Question: I am creating a webpage for a help desk software where the top shows the information from the ticket class and then the bottom for the ticketNotes that are attached to the ticket class through an ICollection. Currently if I comment out the bottom, the top portion (the static table) works correctly. However, the bottom two tables that point to the ICollection are not working. Here is the error that I am getting:

Here is my view:
'''
@model HelpDesk.Model.Ticket
@{
ViewBag.Title = "Ticket# " + Html.DisplayFor(model => model.TicketNumber);
}
<table class="table">
<tr>
<th>
@Html.DisplayNameFor(model => model.CategoryId)
</th>
<th>
@Html.DisplayFor(model => model.Category.CategoryName)
</th>
</tr>
<tr>
<th>
@Html.DisplayNameFor(model => model.OpenUserId)
</th>
<th>
@Html.DisplayFor(model => model.OpenUser.FullName)
</th>
</tr>
<tr>
<th>
@Html.DisplayNameFor(model => model.OpenDate)
</th>
<th>
@Html.DisplayFor(model => model.OpenDate)
</th>
</tr>
<tr>
<th>
@Html.DisplayNameFor(model => model.TechnicianId)
</th>
<th>
@Html.DisplayFor(model => model.Technician.FullName)
</th>
</tr>
<tr>
<th>
@Html.DisplayNameFor(model => model.TicketStatusId)
</th>
<th>
@Html.DisplayFor(model => model.TicketStatus.StatusDescription)
</th>
</tr>
<tr>
<th>
@Html.DisplayNameFor(model => model.CloseDate)
</th>
<th>
@Html.DisplayFor(model => model.CloseDate)
</th>
</tr>
<tr></tr>
</table>
<table class="table">
<tr>
<th>
@Html.DisplayNameFor(model => model.TicketNotes.Note)
</th>
<th>
@Html.DisplayNameFor(model => model.TicketNotes.TicketNoteDate)
</th>
<th>
@Html.DisplayNameFor(model => model.TicketNotes.UserNote.FullName)
</th>
<th></th>
</tr>
@foreach (var item in Model.TicketNotes)
{
<tr>
<td>
@Html.DisplayFor(modelItem => item.TicketNotes.Note)
</td>
<td>
@Html.DisplayFor(modelItem => item.TicketNotes.TicketNoteDate)
</td>
<td>
@Html.DisplayFor(modelItem => item.TicketNotes.UserNote.FullName)
</td>
</tr>
}
</table>
'''
Here is my controller Code:
'''
public ActionResult EditUserTicket(Guid id)
{
Ticket ticket = tickets.GetById(id);
var model = db.Tickets
.Include(t => t.TicketNotes)
.Where(t => t.TicketId == id).First();
return View(model);
}
'''
and here is my Model:
'''
namespace HelpDesk.Model
{
public class Ticket
{
public Ticket()
{
this.TicketNotes = new HashSet<TicketNote>();
}
public Guid TicketId { get; set; }
[Display(Name = "#")]
[DatabaseGenerated(DatabaseGeneratedOption.Identity)]
[Required]
public int TicketNumber { get; set; }
[ForeignKey("Category")]
[Required]
public Guid CategoryId { get; set; }
public virtual Category Category { get; set; }
[ForeignKey("OpenUser")]
[Required]
public Guid OpenUserId { get; set; }
[Display(Name = "Ticket Owner")]
public virtual User OpenUser { get; set; }
[Display(Name = "Opened")]
[DataType(DataType.Date)]
[Required]
public DateTime OpenDate { get; set; }
[ForeignKey("Technician")]
[Required]
public Guid TechnicianId { get; set; }
[Display(Name = "Technician")]
public virtual User Technician { get; set; }
[ForeignKey("TicketStatus")]
[Required]
public Guid TicketStatusId { get; set; }
public virtual TicketStatus TicketStatus { get; set; }
[Display(Name = "Closed")]
[DataType(DataType.Date)]
public Nullable<DateTime> CloseDate { get; set; }
[Display(Name = "Note")]
public virtual ICollection<TicketNote> TicketNotes { get; set; }
//public virtual ICollection<TicketSubscription> TicketSubscriptions { get; set; }
}
}
'''
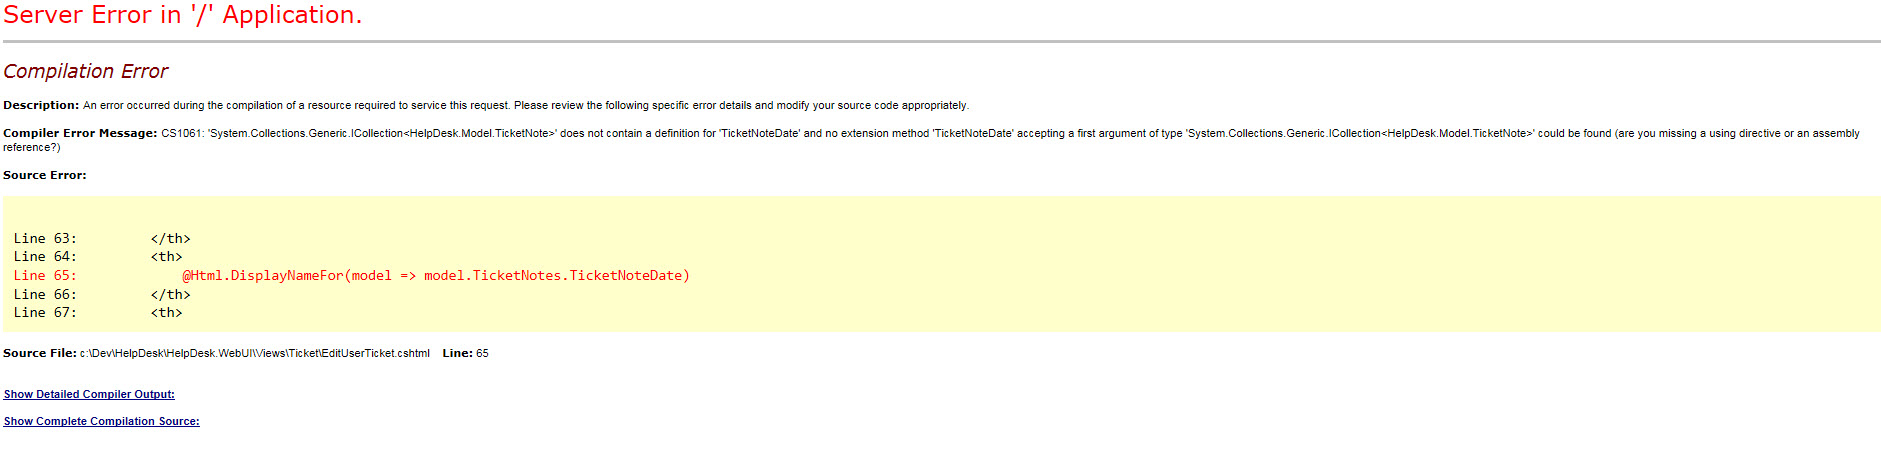
Answer: In your 'foreach' loop
'''
@foreach (var item in Model.TicketNotes)
'''
'item' is already an instance of 'TicketNote', so
'''
@Html.DisplayFor(modelItem => item.TicketNotes.Note)
'''
fails because 'TicketNote' does not have a property named 'TicketNotes'
It should be just
'''
@Html.DisplayFor(m => item.Note)
'''
For the table headings, you can use
'''
@Html.DisplayNameFor(model => model.TicketNotes[0].Note)
'''